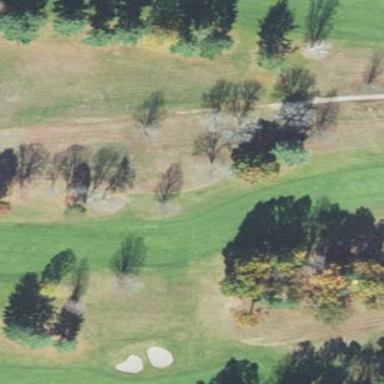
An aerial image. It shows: Golf fairway surrounded by grass.